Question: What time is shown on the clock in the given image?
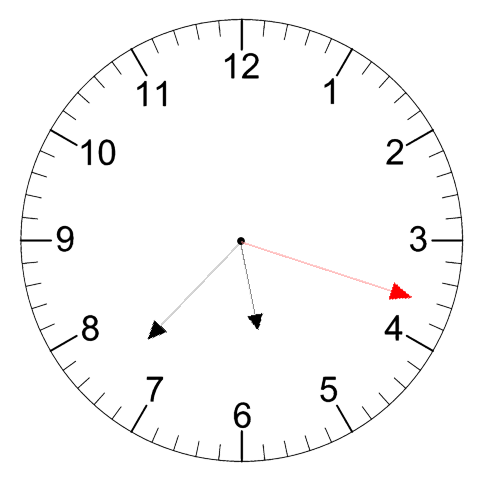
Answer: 05:37:18